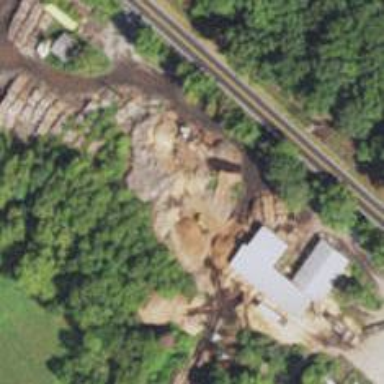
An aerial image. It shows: Sawmill crafting area.